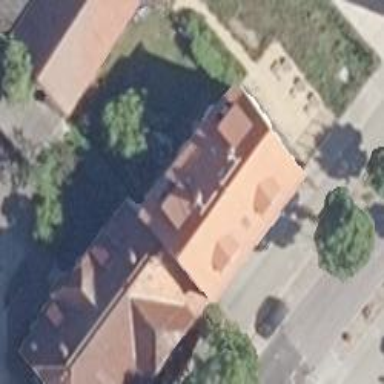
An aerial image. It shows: Café.